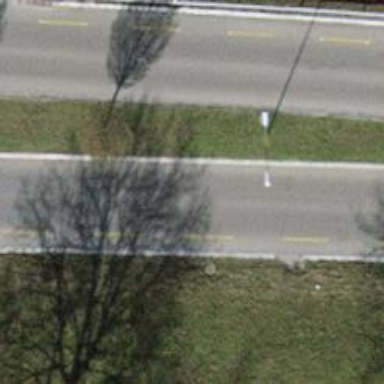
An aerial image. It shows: Asphalt road classified as primary highway.